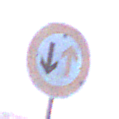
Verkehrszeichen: VorrangDesGegenverkehrs
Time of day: SunriseSunset
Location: Outdoor (Urban)
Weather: Clear
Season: NotSpecified
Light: Natural